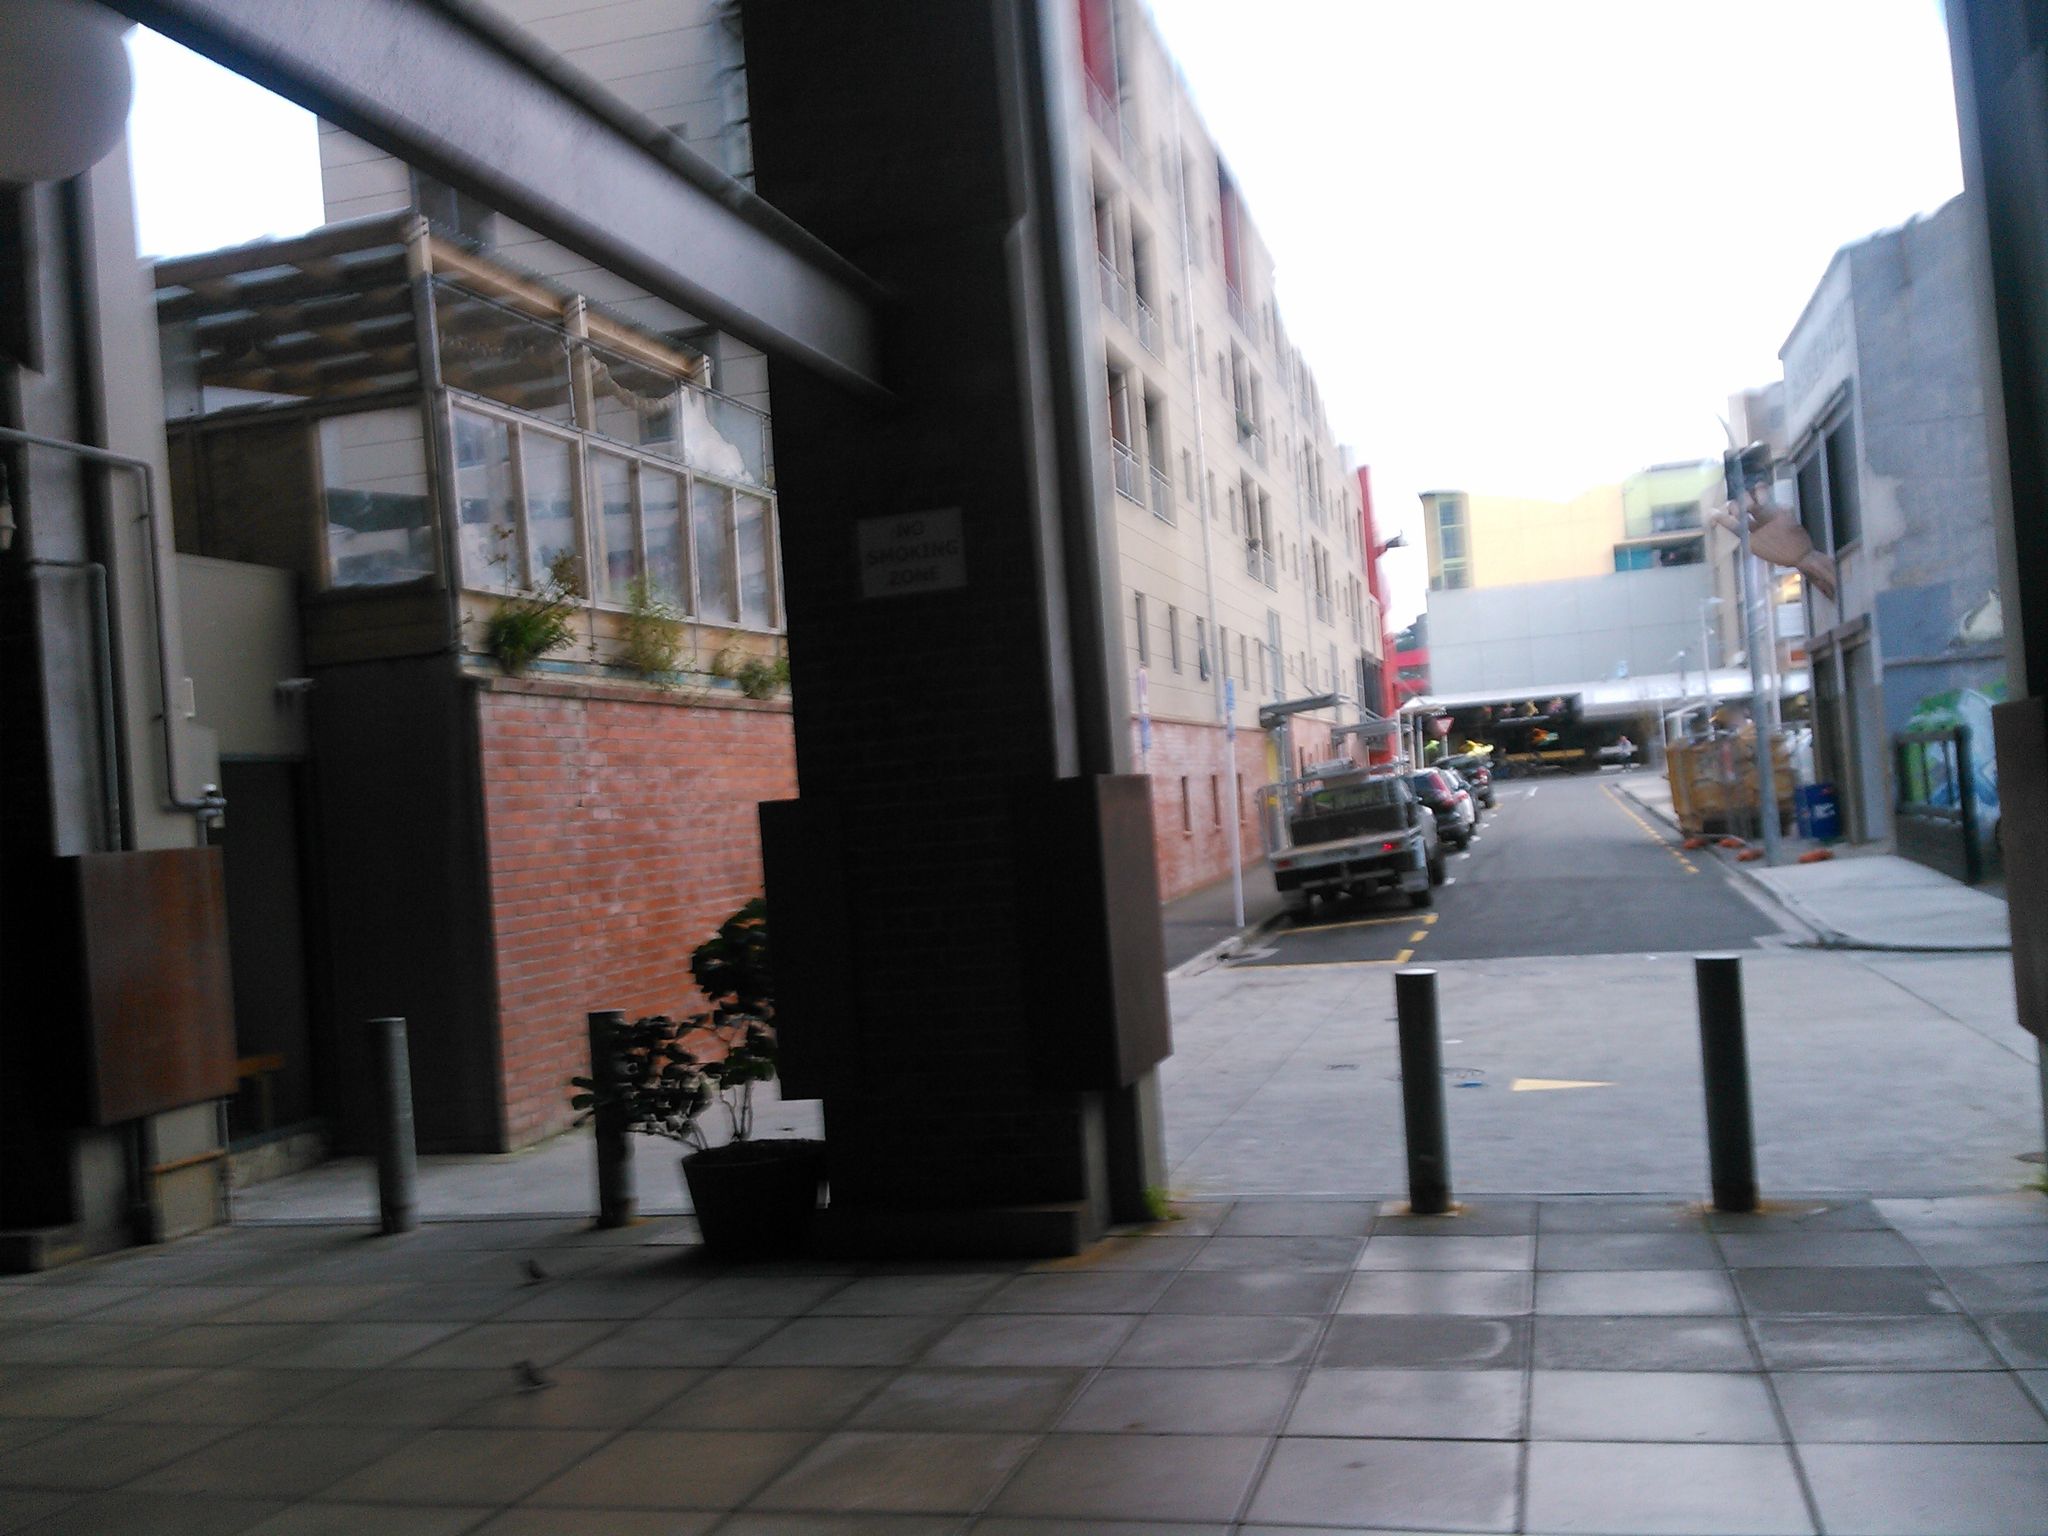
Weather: clear
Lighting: day
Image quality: good
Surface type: walking surface
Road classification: service, path, residential
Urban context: urban centre
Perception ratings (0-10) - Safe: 6.06, Lively: 8.66, Beautiful: 2.72, Boring: 3.6, Depressing: 6.67, Wealthy: 8.21